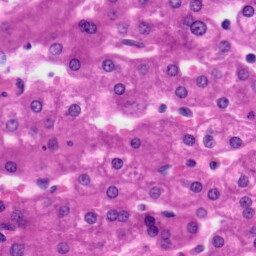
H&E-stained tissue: Liver